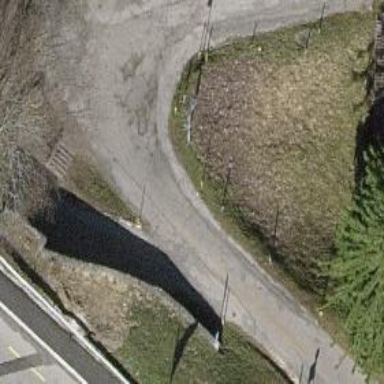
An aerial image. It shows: Tunnel footway.